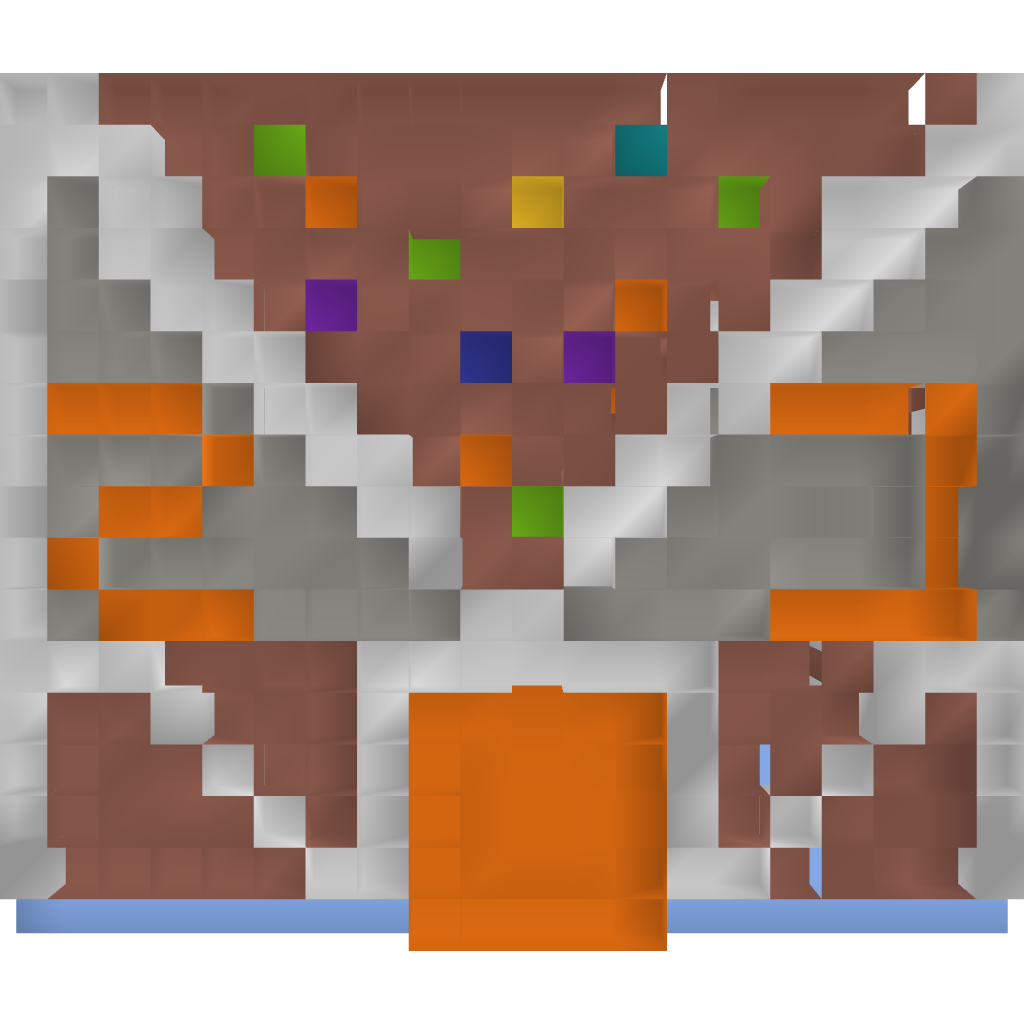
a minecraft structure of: Fixed Color Shuffle